Question: I'm trying to make an arkanoid-like game, and now I'm facing a problem with the collisions. As usual, the bricks are rectangles (in my case, squares) and the ball is a circle, so it's all about axis aligned bounding boxes.
So far, I've got the trivial collision detection algorithm, but I need to know what side of each brick the ball hits. For example:

So far I have an algorithm that checks whether each side has been hit:
'''
up = left = right = down = 0;
if(mouse.left < brick.left && brick.left < mouse.right && mouse.right < brick.right){
left = 1;
}
if(brick.left < mouse.left && mouse.left < brick.right && brick.right < mouse.right){
right = 1;
}
if(mouse.top < brick.top && brick.top < mouse.bottom && mouse.bottom < brick.bottom){
up = 1;
}
if(brick .top < mouse.top && mouse.top < brick.bottom && brick.bottom < mouse.bottom){
down = 1;
}
'''
But in the collisions close to the corners, like the third in the image, two flags (for instance, left and down) are set to 1, so I don't know how to decide.
What is usually done in these cases?
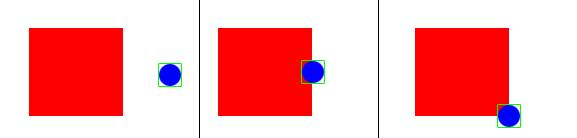
Answer: Don't just set it to one, set it to the penetration depth:
'''
// why is it named mouse?
if(mouse.left < brick.left && brick.left < mouse.right &&
mouse.right < brick.right)
{
left = mouse.right - brick.left;
}
// and so on...
'''
Then when you're done, you can pick whichever is minimum to be your main side.
---
By the way, I don't think you want that third conditional. Imagine a case like this:
Here, you have no left or right collision.
(You may also want to review the remaining conditionals for correctness.)